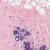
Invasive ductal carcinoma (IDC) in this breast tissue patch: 0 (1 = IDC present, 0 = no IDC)